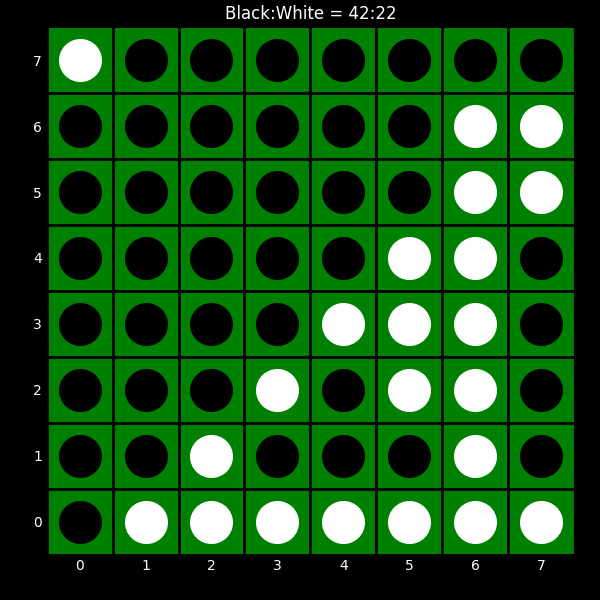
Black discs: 42
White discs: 22